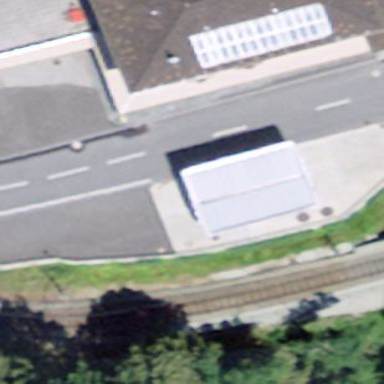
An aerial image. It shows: Fuel station located under roof.